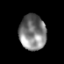
Tissue: prostate
Cell type: T cells
Senescence score: 0.3163
Nuclear area (px): 924
Mean DAPI intensity: 125.444